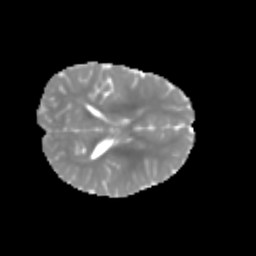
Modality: MD
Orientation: axial
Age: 6
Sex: male
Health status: healthy